Question: Currently I am trying to have a query which will run a headcount of nurses who are rostered to work grouped into their Cost Centre (basically their location, which ward etc.) and which segment of time they fall into(Early Shift, Late etc.)
However sometimes someone from another cost centre can be transferred to a different one and I need to count this into the group as well.
All employees have a home cost centre: HOMELABORLEVLENAME3 and then a column exists called ORGPATHTXT.
ORGPATHTXT is always null unless they are transferred in.
My current code is below:
'''
select
HOMELABORLEVELNAME2, HOMELABORLEVELNAME3,
sum(CASE WHEN SHIFTSTARTDATE between '2022-05-13 04:00' and '2022-05-13 11:00' THEN 1 ELSE 0 END) as 'Today_Early',
sum(CASE WHEN SHIFTSTARTDATE between '2022-05-13 11:00' and '2022-05-13 18:00' THEN 1 ELSE 0 END) as 'Today_Late',
sum(CASE WHEN SHIFTSTARTDATE between '2022-05-13 18:00' and '2022-05-14 04:00' THEN 1 ELSE 0 END) as 'Today_Night',
sum(CASE WHEN SHIFTSTARTDATE between '2022-05-14 04:00' and '2022-05-14 11:00' THEN 1 ELSE 0 END) as 'Tmrw_Early',
sum(CASE WHEN SHIFTSTARTDATE between '2022-05-14 11:00' and '2022-05-14 18:00' THEN 1 ELSE 0 END) as 'Tmrw_Late',
sum(CASE WHEN SHIFTSTARTDATE between '2022-05-14 18:00' and '2022-05-15 04:00' THEN 1 ELSE 0 END) as 'Tmrw_Night'
from VP_SCHEDULE s
where
PERSONNUM != 'UNASSIGNEDSHIFT'
and
HOMELABORLEVELNAME2 = '40'
AND (HOMELABORLEVELNAME3 = '1914' OR HOMELABORLEVELNAME3 = '1964' OR HOMELABORLEVELNAME3 = '1924' OR HOMELABORLEVELNAME3 = '1954'
OR HOMELABORLEVELNAME3 = '1944' OR HOMELABORLEVELNAME3 = '1934' OR HOMELABORLEVELNAME3 = '1554' OR HOMELABORLEVELNAME3 = '1564'
OR HOMELABORLEVELNAME3 = '1504' OR HOMELABORLEVELNAME3 = '5334' OR HOMELABORLEVELNAME3 = '2204' OR HOMELABORLEVELNAME3 = '3104'
OR HOMELABORLEVELNAME3 = '3004' OR HOMELABORLEVELNAME3 = '2004' OR HOMELABORLEVELNAME3 = '3304' OR HOMELABORLEVELNAME3 = '2104'
OR HOMELABORLEVELNAME3 = '7554' OR HOMELABORLEVELNAME3 = '1754')
and paycodename is null
-- AND SHIFTSTARTDATE between '2022-04-29 04:00' and '2022-04-29 11:00'
group by HOMELABORLEVELNAME2, HOMELABORLEVELNAME3
'''
This then shows as:

My issue, is that by grouping by HOMELABORLEVELNAME3, it doesn't count the people with ORGPATHTXT filled in, but if I group by ORGPATHTXT I am not grouping by cost centre number which is a requirement. Sorry if this is long winded! But any help would be appreciated.
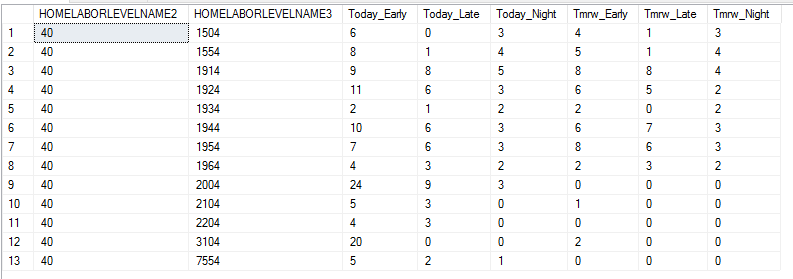
Answer: You need some way when ORGPATHTXT is set, to know which HOMELAGORLEVELNAME3 value it should be counted with.
'''
select [...]
from vp_schedule s
left join ([... some things that maps ORGPATHTXT to LEVELNAME3 value]) magic
on s.ORGPATHTXT = magic.ORGPATHTXT
where PERSONNUM != 'UNASSIGNEDSHIFT'
and s.HOMELABORLEVELNAME2 = '40'
AND (s.HOMELABORLEVELNAME3 in ('1914','1964','1924','1954', '1944','1934','1554','1564', '1504','5334','2204','3104', '3004','2004','3304','2104', '7554','1754'))
and paycodename is null
-- AND SHIFTSTARTDATE between '2022-04-29 04:00' and '2022-04-29 11:0
group by
HOMELABORLEVELNAME2,
COALESCE( magic.HOMELABORLEVELNAME3, s.HOMELABORLEVELNAME3)
'''